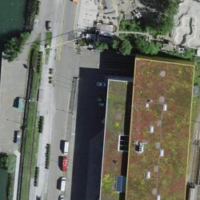
EUNIS habitat code: 54
Species observed at this site:
Corvus corone
Cygnus olor
Salvia pratensis
Solanum carolinense
Anas platyrhynchos
Mergus merganser
Passer domesticus
Columba livia
Turdus merula